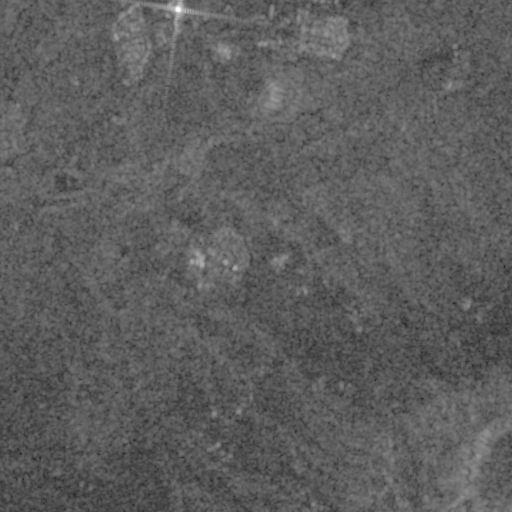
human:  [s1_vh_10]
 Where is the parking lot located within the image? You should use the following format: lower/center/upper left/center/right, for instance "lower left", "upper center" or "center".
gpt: The parking lot is located in the upper left of the image.
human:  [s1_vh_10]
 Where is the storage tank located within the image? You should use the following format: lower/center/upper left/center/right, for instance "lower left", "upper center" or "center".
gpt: The storage tank is located in the center right of the image.
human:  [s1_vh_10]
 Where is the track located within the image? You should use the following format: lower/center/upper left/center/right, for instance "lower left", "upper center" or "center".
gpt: There is no track in the image.

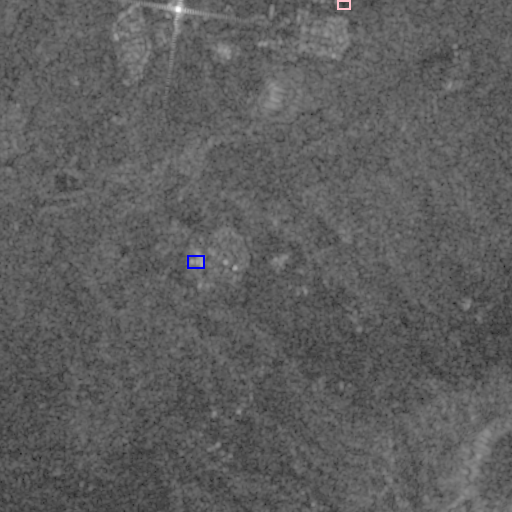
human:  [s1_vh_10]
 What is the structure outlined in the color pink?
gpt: The structure outlined in pink is a park.
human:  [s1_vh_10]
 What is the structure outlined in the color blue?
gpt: The structure outlined in blue is a building.
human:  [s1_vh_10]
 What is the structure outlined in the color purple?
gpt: There is no purple outline.